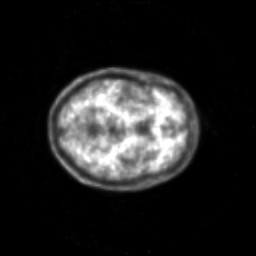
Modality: PET
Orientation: axial
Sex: female
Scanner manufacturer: siemens